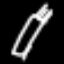
Label: fork